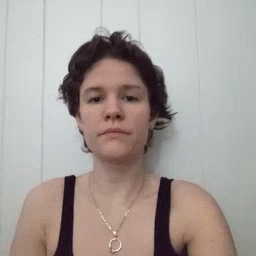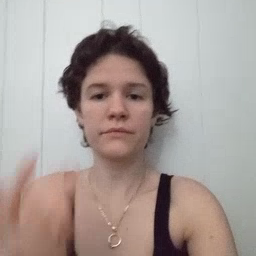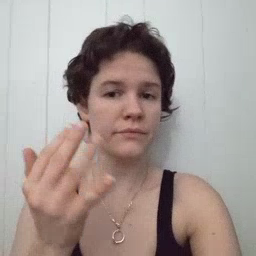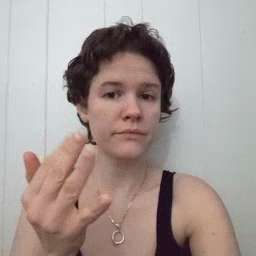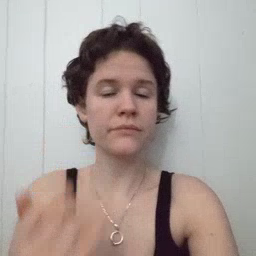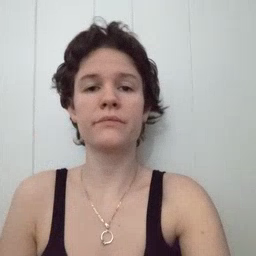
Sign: finger